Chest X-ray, PA view. Patient: 51 years old, sex M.
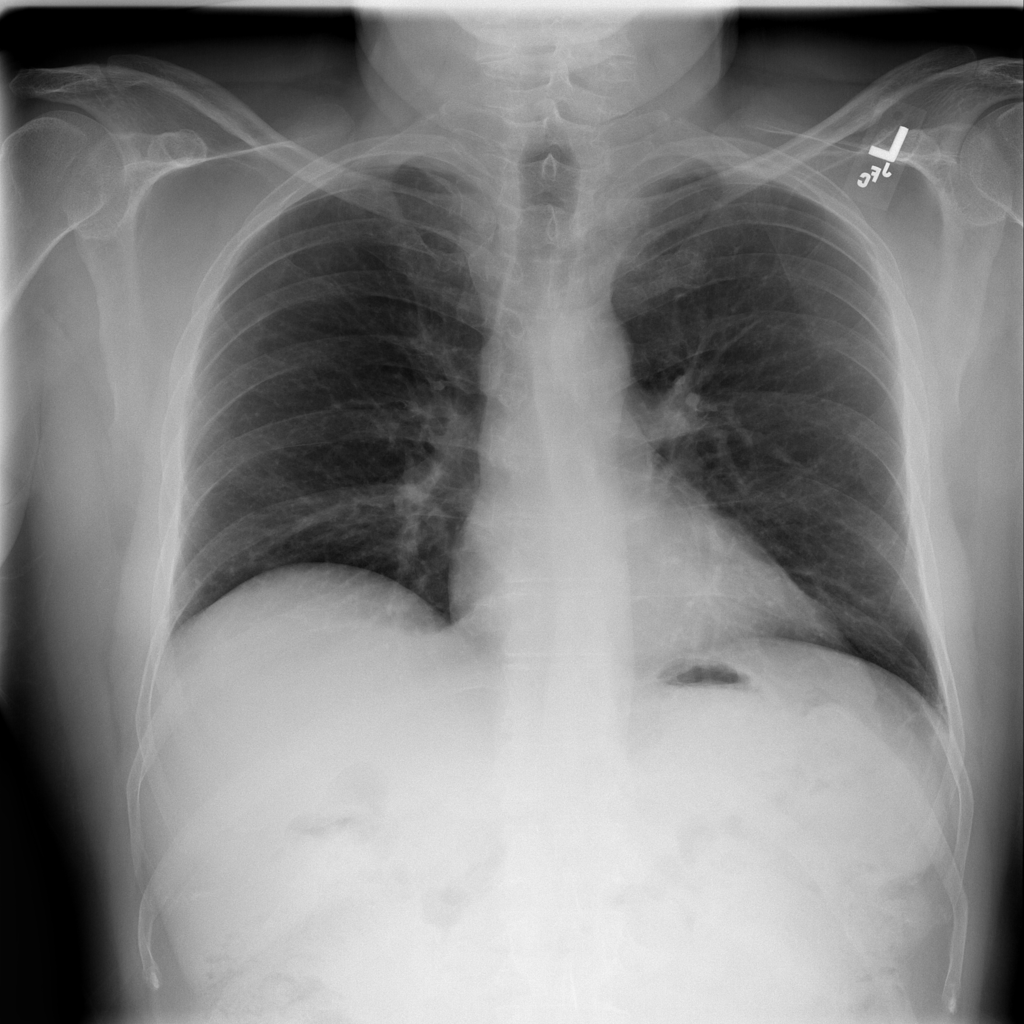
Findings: No Finding